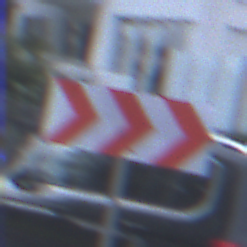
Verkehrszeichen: RichtungstafelnInKurvenGrossLinks
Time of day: SunriseSunset
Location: Outdoor (Urban)
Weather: PartlyCloudy
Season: NotSpecified
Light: Natural